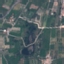
Land use / land cover class: PermanentCrop